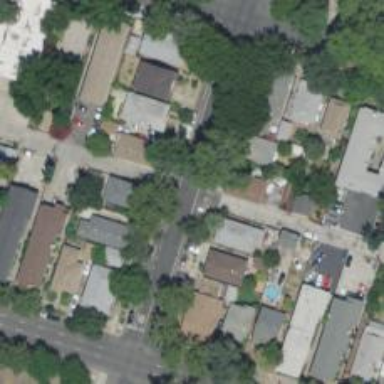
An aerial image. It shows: Alley classified as service road.